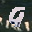
Label: 9